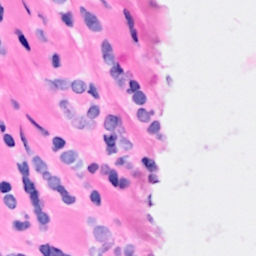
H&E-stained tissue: Breast